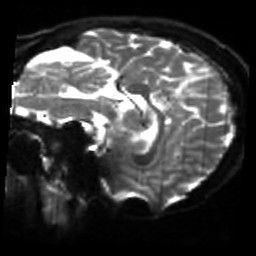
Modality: sbref
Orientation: sagittal
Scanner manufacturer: siemens
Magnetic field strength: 3 T
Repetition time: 4 s
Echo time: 0.0594 s